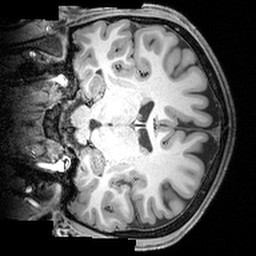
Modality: T1w
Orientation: coronal
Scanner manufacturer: siemens
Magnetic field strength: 3 T
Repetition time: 1.9 s
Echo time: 0.00397 s